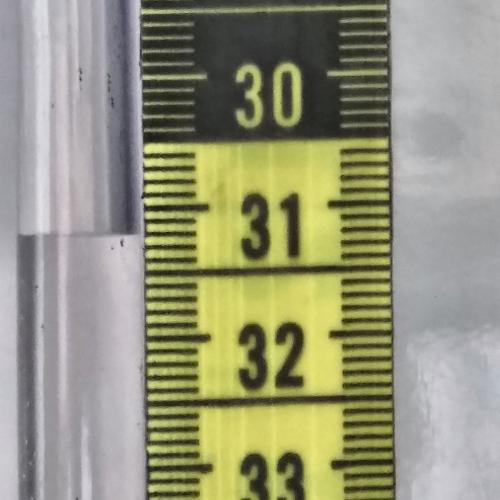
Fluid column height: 31.2 cm